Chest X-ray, PA view. Patient: 39 years old, sex F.
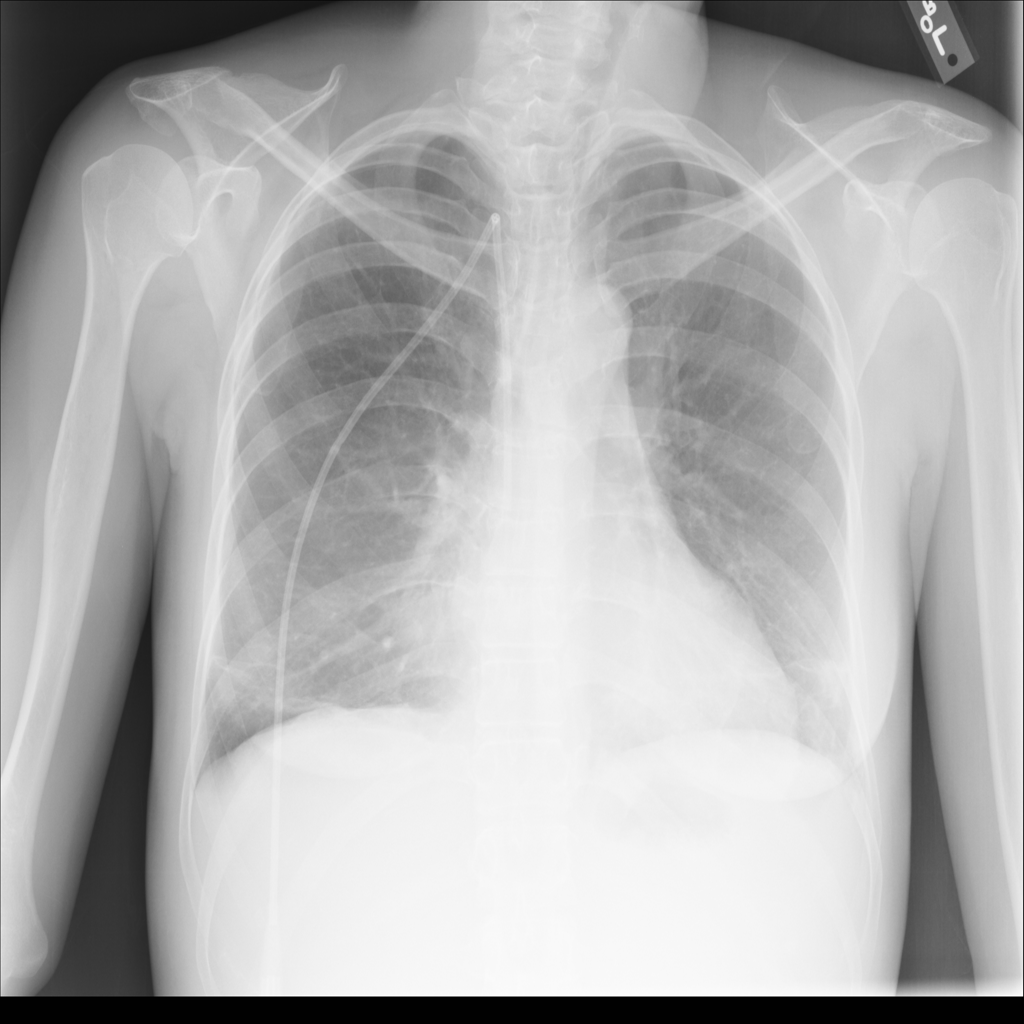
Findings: Atelectasis, Effusion